Question: Form is updating without error but after saving form, all fields are empty.Here is my code:
#models.py
'''
class User(AbstractUser):
is_employer = models.BooleanField(default=False)
is_jobseeker = models.BooleanField(default=False)
class JobseekerProfile(models.Model):
user = models.OneToOneField(User, on_delete = models.CASCADE, primary_key = True,
related_name='jobseekerprofile')
# Basic Information
FirstName = models.CharField(max_length=30, blank=False, null=False, verbose_name='First Name')
LastName = models.CharField(max_length=30, blank=False, null=False, verbose_name='Last Name')
Gender = models.CharField(max_length=20, choices=GENDER_CHOICE)
DateOffBorth = models.DateField(verbose_name='Date Of Birth')
MarrigeStatus = models.CharField(max_length=20, choices=MARRIED_STATUS_CHOICES, verbose_name='Marrige
Status')
Religion = models.CharField(max_length=20, choices=RELIGION_CHOOSE)
PhoneNumber = models.CharField(max_length=20, verbose_name='Phone Number')
Email = models.EmailField(max_length=30, null=False, verbose_name='Email Address')
Nationality = models.CharField(max_length=30, choices=NATIONALITY_CHOOSE, verbose_name='Nationality')
CurrentAddress = models.CharField(max_length=100, verbose_name='Current Address')
PernamentAddress = models.CharField(max_length=100, verbose_name='Pernament Address')
ProfileImage = models.ImageField(upload_to = 'Jobseeker/Profile_Pictures', verbose_name='Profile
Picture')
# Education Information
Education = models.CharField(max_length=100, choices=EDUCATION_CHOICES, verbose_name='Education')
EducationProgram = models.CharField(max_length=200, verbose_name='Education Program')
EducationBoard = models.CharField(max_length=100, choices=EDUCATION_BOARD_CHOICES,
verbose_name='Education Board')
NameOfInstitute = models.CharField(max_length=200, verbose_name='Name Of Institute')
# skill
MySkill = models.ManyToManyField(Skill, verbose_name='My Skill')
# Past jobs
WorkingExperience = models.IntegerField(default=0, verbose_name='Working Experience')
WorkedField = models.CharField(max_length=50, null=True, verbose_name='Worked Related Fields')
WorkedCompanyName = models.CharField(max_length=200, verbose_name='Worked Company Name')
WorkedCompanyWebsite = models.URLField(max_length=200, verbose_name='Worked Company Website')
# job category
JobCategory = models.ManyToManyField(Category, verbose_name='Job Category')
# add language
Language = models.CharField(max_length=20, choices=LANGUAGES_CHOICES)
# about Me
AboutMe = RichTextField(verbose_name='About Me')
# Social account
Facebook = models.URLField(max_length=100)
Twitter = models.URLField(max_length=100)
Instagram = models.URLField(max_length=100)
# upload cv
UploadCv = models.FileField(upload_to='Jobseeker/CVs', verbose_name='Upload Your CV')
def __str__(self):
return f'{self.user.username} profile'
def get_absolute_url(self):
return reverse("jobseeker:jobseeker_profile_detail")
'''
#Signals.py
'''
from django.db.models.signals import post_save
from account.models import JobseekerProfile
from django.contrib.auth.models import User
from django.dispatch import receiver
@receiver(post_save, sender=User)
def create_user_profile(sender, instance, created, **Kwargs):
if created:
JobseekerProfile.objects.create(user=instance)
@receiver(post_save, sender=User)
def save_profile(sender, instance, **Kwargs):
instance.jobseekerprofile.save()
'''
#forms.py
'''
class JobseekerSignupForm(UserCreationForm):
class Meta(UserCreationForm.Meta):
model = User
fields = ['username', 'password1', 'password2']
@transaction.atomic
def save(self):
user = super().save(commit=False)
user.is_jobseeker = True
user.save()
return user
class JobseekerUpdateForm(forms.ModelForm):
class Meta:
model = User
fields = ['username']
class JobseekerProfileForm(forms.ModelForm):
class Meta:
model = JobseekerProfile
fields = ['FirstName', 'LastName', 'Email','Gender','DateOffBorth',
'MarrigeStatus', 'Religion', 'PhoneNumber', 'Nationality',
'CurrentAddress', 'PernamentAddress', 'Religion', 'EducationProgram',
'EducationBoard', 'NameOfInstitute', 'MySkill', 'WorkingExperience',
'WorkedCompanyName', 'WorkedCompanyWebsite', 'JobCategory',
'Language', 'AboutMe', 'Facebook', 'Twitter', 'Instagram',
'UploadCv', 'UploadProfilePicture']
def clean_field(self):
data = self.cleaned_data["__all__"]
return data
'''
#Views.py
'''
@login_required
@jobseeker_required
def JobseekerProfileCreateView(request):
if request.method == 'POST':
username_form = JobseekerUpdateForm(request.POST, instance=request.user)
profile_form = JobseekerProfileForm(request.POST, request.FILES, instance =
request.user.jobseekerprofile)
if username_form.is_valid() and profile_form.is_valid():
username_form.save()
profile_form.save()
messages.success(request, f'Your Accounted has been updated!')
return redirect('../')
else:
username_form = JobseekerUpdateForm(request.POST, instance=request.user)
profile_form = JobseekerProfileForm(request.POST, request.FILES, instance =
request.user.jobseekerprofile)
contex = {'u_form': username_form, 'p_form': profile_form }
return render(request, 'account/Jobseeker/add_profile_detail.html' , contex)
'''
#edit_Profile.html
'''
<form method = 'POST' enctype="multipart/form-data">
{% csrf_token %}
<fieldset class="form-group">
<legend class="border-bottom mb-4">Add your detail in database</legend>
<div class = "container">
{{ u_form|crispy }}
{{ p_form|crispy }}
</div>
</fieldset>
<div class="form-group">
<button type="submit" class="btn btn-outline-info btn-block">Save</button>
</div>
</form>
'''
user profile update form(blank):

Don't throw any errors while, fill required forms fields fields, all are saved successful but after refresh this page all forms fields are empty.
How to solve this it? any idea?
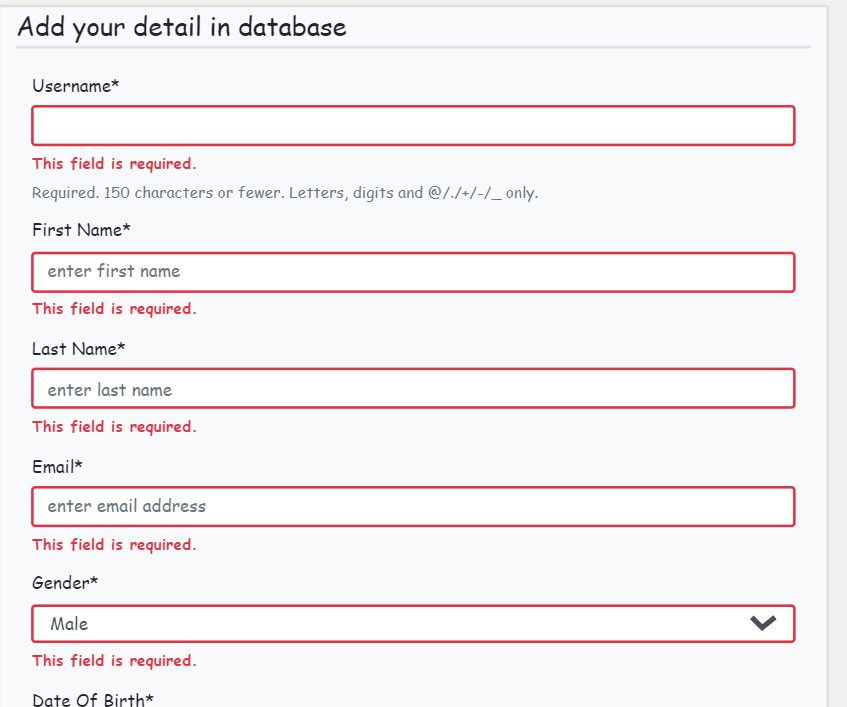
Answer: try this, in your views.py
'''
if request.method == 'POST':
profile_form = JobseekerProfileForm(request.POST, request.FILES, instance=request.user.jobseekerprofile)
if profile_form.is_valid():
request.user.username = request.POST['username']
request.user.save()
profile_form.save()
messages.success(request, f'Your Accounted has been updated!')
return redirect('/')
else:
username_form = JobseekerUpdateForm(instance=request.user)
profile_form = JobseekerProfileForm(instance=request.user.jobseekerprofile)
'''